Aerial crown-view tile of a tropical tree (Barro Colorado Island, Panama), acquired 20250414:
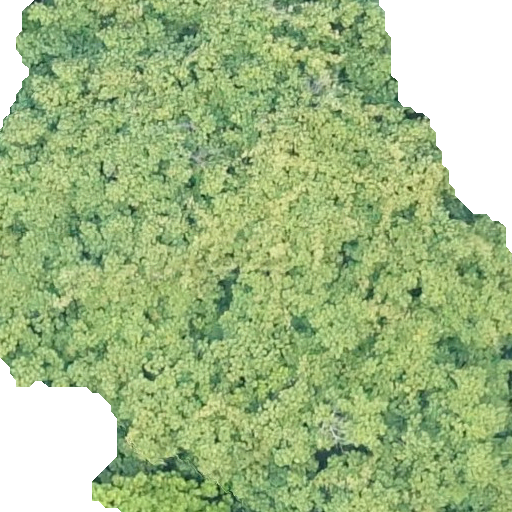
Species: Tachigali panamensis
GBIF accepted scientific name: Tachigali panamensis
Crown area: 420.607 m²